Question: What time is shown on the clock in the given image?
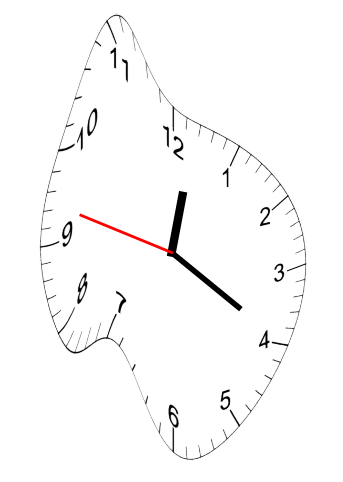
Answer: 12:19:47